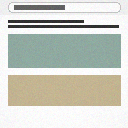
Screen state: on